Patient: sex M, age 29
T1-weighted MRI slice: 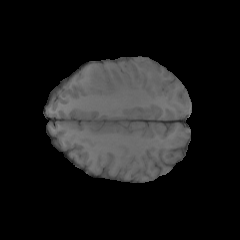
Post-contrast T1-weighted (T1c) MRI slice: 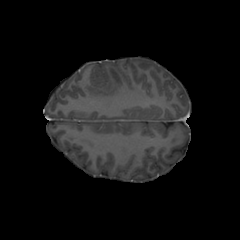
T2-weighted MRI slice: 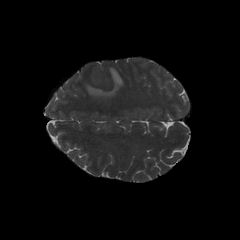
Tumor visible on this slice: yes
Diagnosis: Glioblastoma, IDH-wildtype
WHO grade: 4